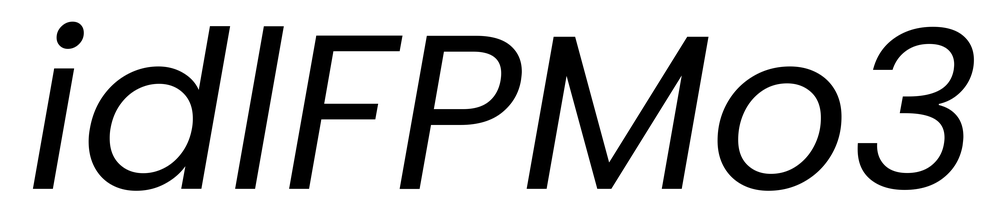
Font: Poppins-Italic